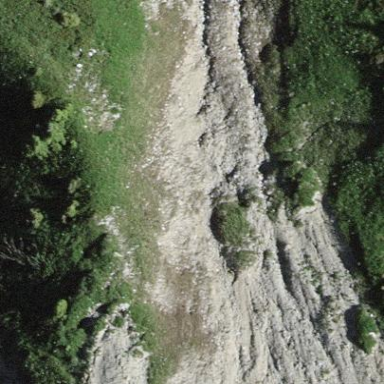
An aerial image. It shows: Scree landscape.